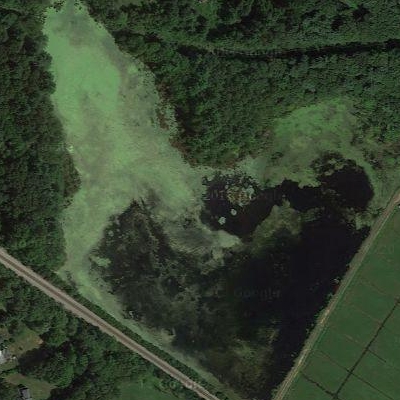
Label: dRiverLake